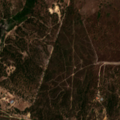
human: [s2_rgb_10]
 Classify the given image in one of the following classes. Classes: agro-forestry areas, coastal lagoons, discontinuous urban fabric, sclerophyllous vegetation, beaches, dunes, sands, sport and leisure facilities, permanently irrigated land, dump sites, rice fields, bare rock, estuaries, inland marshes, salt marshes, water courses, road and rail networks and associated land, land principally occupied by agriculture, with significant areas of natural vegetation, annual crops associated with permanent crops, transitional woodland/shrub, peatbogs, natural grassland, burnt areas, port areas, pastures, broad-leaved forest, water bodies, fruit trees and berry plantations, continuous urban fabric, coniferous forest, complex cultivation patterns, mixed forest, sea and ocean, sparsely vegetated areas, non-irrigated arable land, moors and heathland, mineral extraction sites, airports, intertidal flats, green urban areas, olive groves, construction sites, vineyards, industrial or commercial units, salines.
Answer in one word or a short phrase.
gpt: fruit trees and berry plantations, agro-forestry areas, broad-leaved forest, transitional woodland/shrub